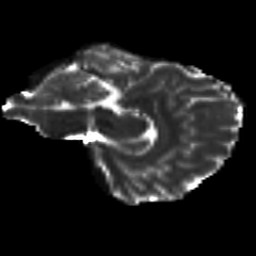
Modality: T2w
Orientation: sagittal
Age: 20
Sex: female
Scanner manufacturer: siemens
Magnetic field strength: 3 T
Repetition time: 8.8 s
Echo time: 0.085 s